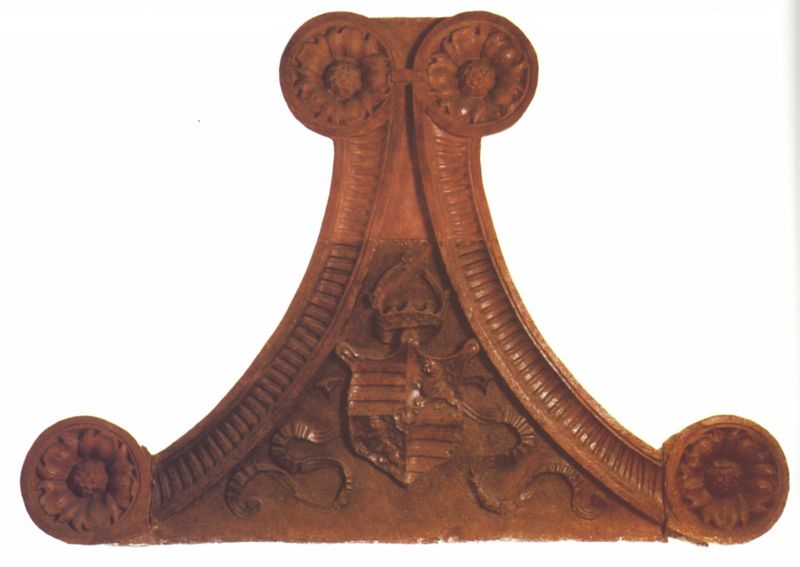
Titel: Matthias-Wappen
Institution: Budapest, Historisches Museum
Schlagwörter: dreieck, blume, blumen, braun, hell, holz, marmor, blüte, blüten, rosen, rot, ornament, band, borte, krone, keramik, ton, relief, holzschnitt, giebel, dekoration, dekor, plastik, vier, geriffelt, schlange, schnitzerei, wappen, löwen, voluten, rosette, volute, zier, schnecken, bänder, rosetten, blende, rocaille, element, kreamik, kerami, ormnament, blumengeriffelt, honigfarben, nkompositwappen, akrotheron